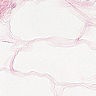
Metastatic tissue present: no